Interaction volume radius: 10 \u00c5
Interaction volume height: 25 \u00c5
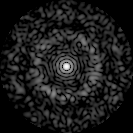
Disorder parameter: 0.8343